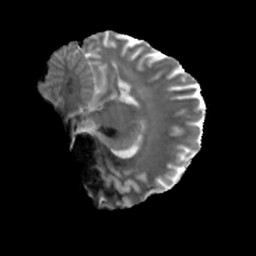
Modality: MD
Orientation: sagittal
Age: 23
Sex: female
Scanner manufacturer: siemens
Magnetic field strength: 6.98 T
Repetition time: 7.776 s
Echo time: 0.076 s